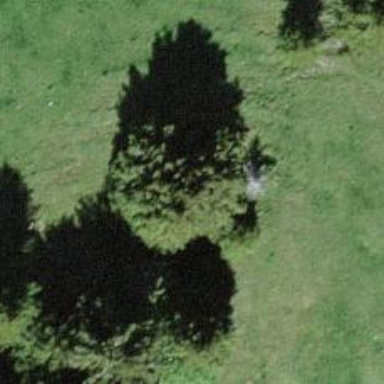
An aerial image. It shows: Needle-leaved tree in its natural environment.